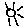
Label: sun